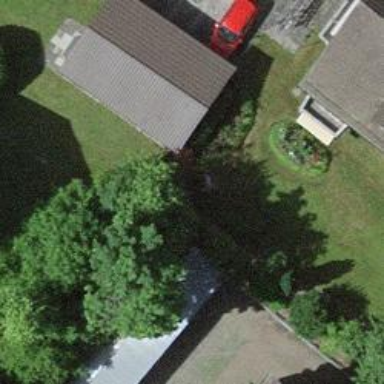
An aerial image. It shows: Group of garages.